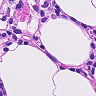
Metastatic tissue present: no